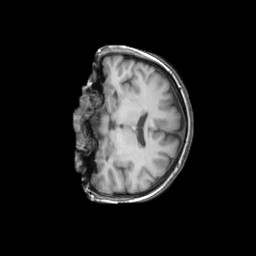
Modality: T1w
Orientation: coronal
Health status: ill
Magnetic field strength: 3 T